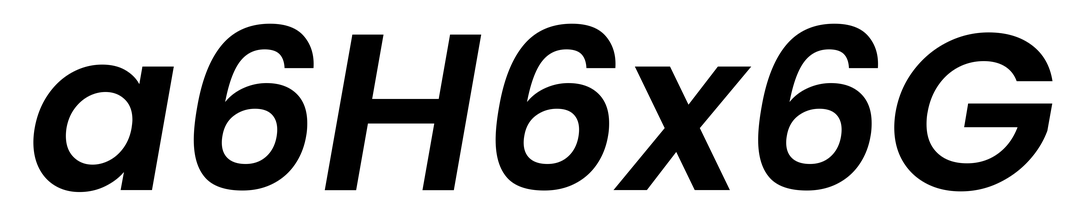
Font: Poppins-SemiBoldItalic